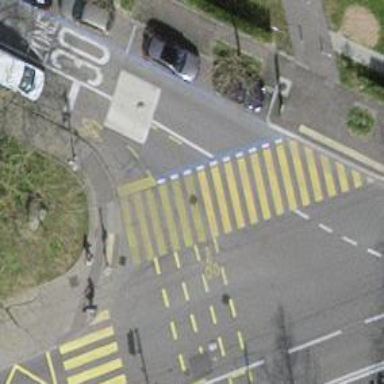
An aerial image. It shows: Road crossing with traffic signals.